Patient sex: M
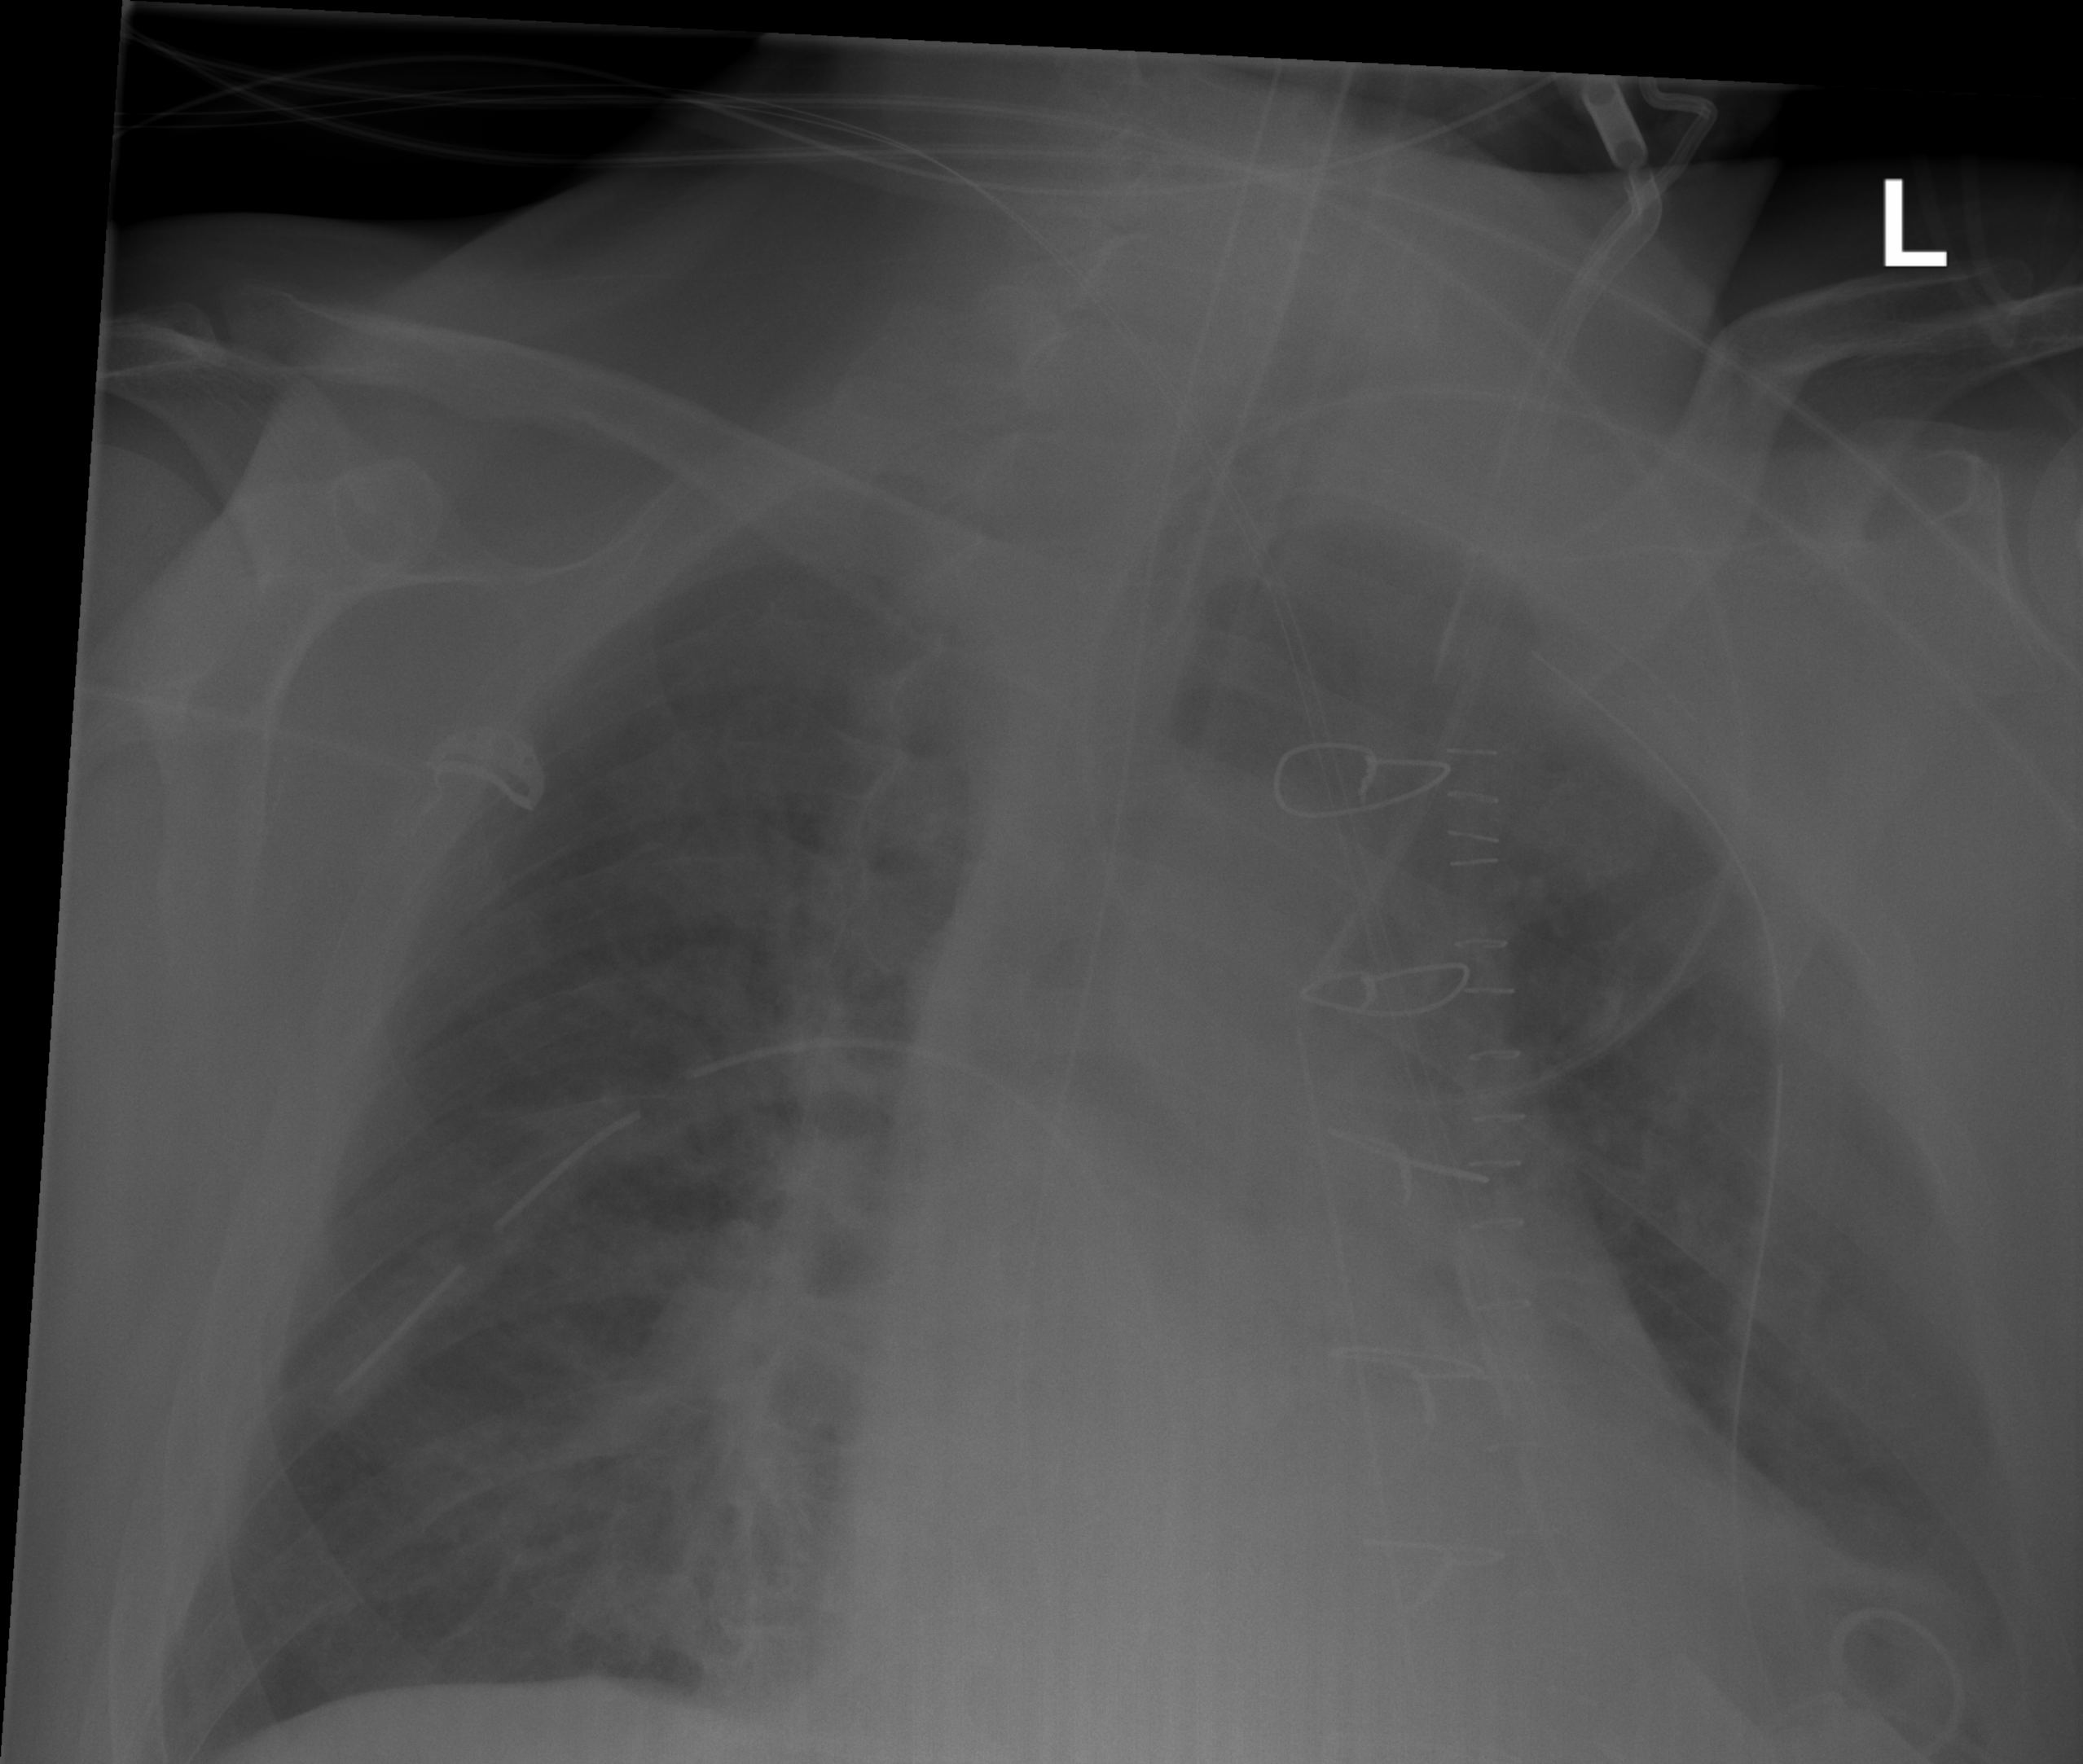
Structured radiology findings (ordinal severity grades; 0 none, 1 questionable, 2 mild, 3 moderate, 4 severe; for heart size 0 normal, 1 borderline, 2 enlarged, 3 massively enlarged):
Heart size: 1
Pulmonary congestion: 0
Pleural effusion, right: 2
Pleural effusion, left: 2
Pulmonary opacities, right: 0
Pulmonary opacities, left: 0
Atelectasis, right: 2
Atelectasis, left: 2